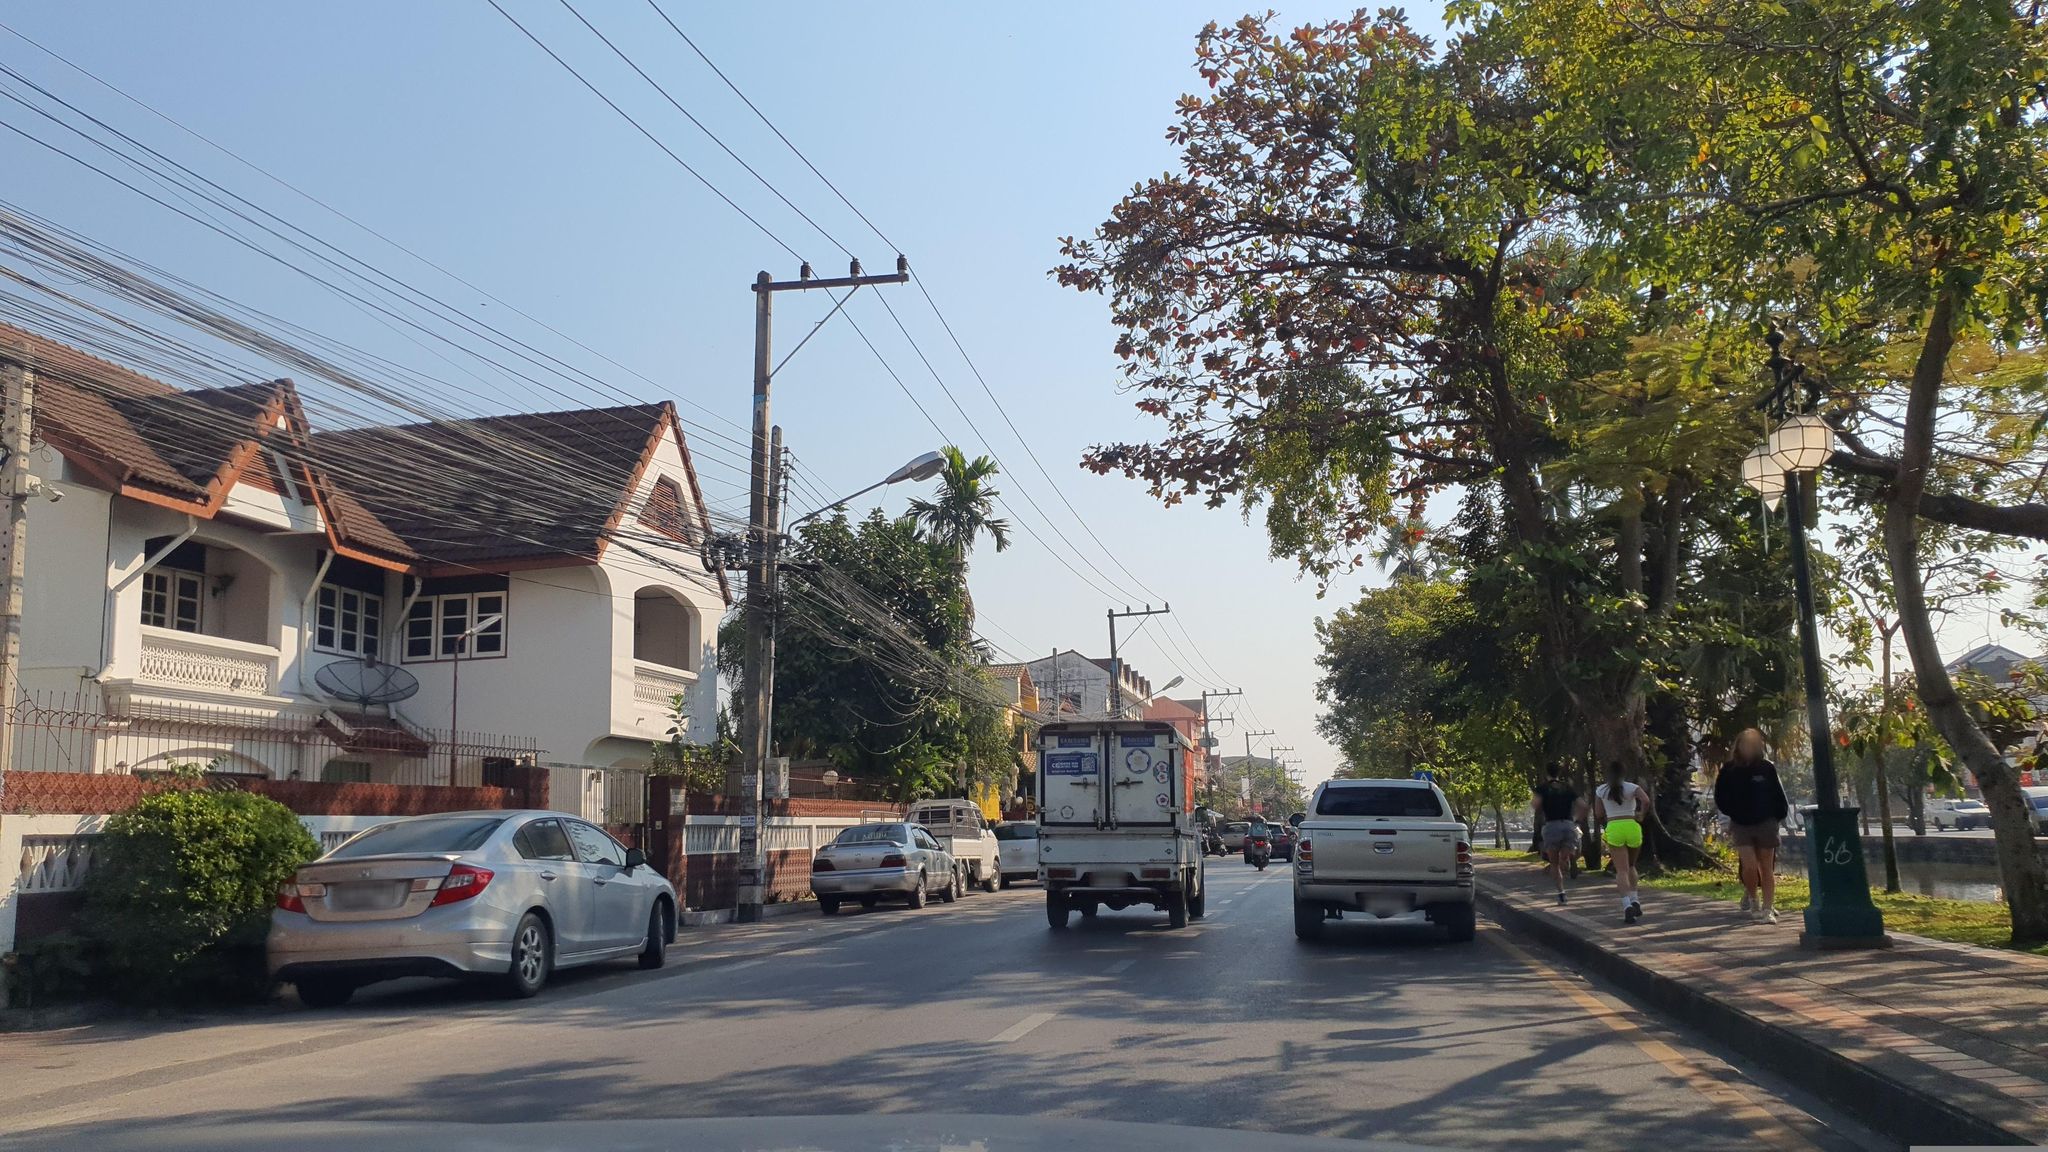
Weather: clear
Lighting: day
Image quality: good
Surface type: walking surface
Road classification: footway
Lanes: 3
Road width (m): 2
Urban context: semi-dense urban cluster
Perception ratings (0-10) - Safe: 5.96, Lively: 8.79, Beautiful: 7.54, Boring: 2.04, Depressing: 2.7, Wealthy: 6.71